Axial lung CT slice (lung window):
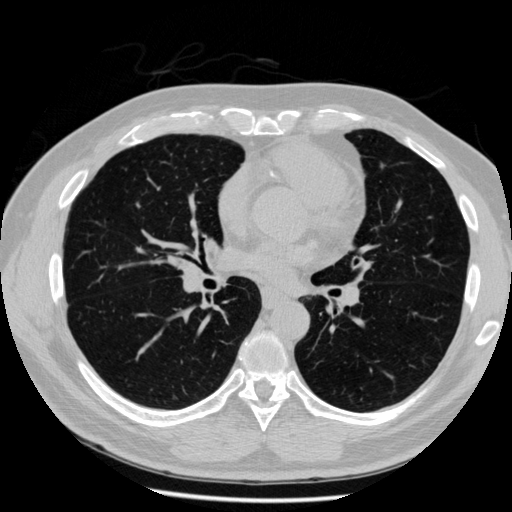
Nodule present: no